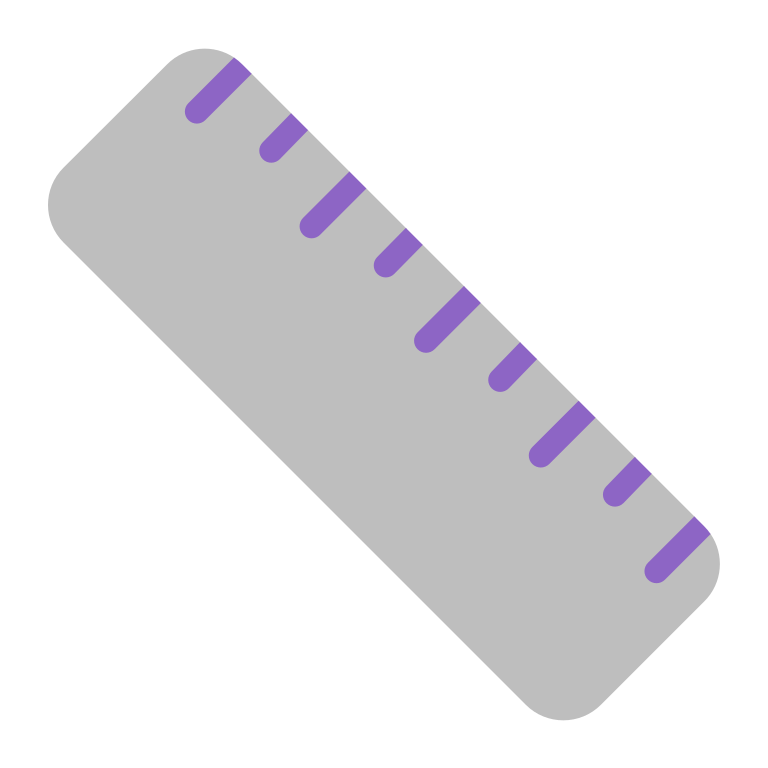
straight ruler flat